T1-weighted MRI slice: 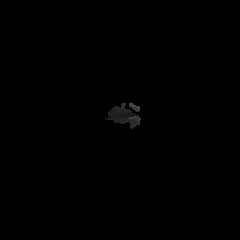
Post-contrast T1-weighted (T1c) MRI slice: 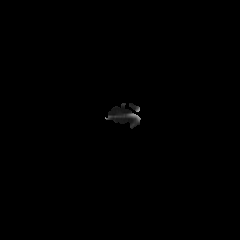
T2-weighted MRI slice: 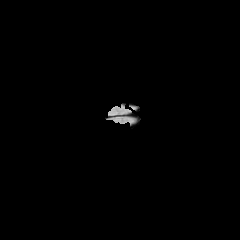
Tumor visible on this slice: no